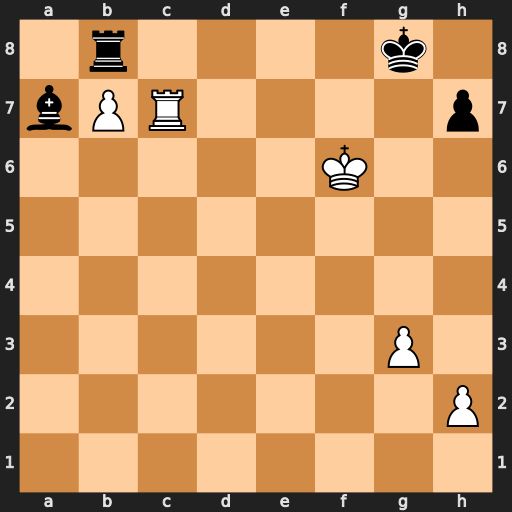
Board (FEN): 1r4k1/bPR4p/5K2/8/8/6P1/7P/8
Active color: w
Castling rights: -
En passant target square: -
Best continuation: Rc8+ Rxc8 bxc8=Q#